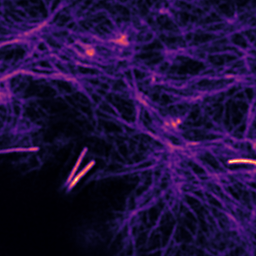
Label: Super-resolution F-actin image